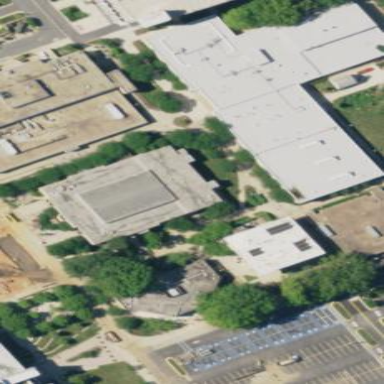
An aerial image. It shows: University building.